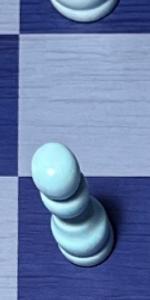
Label: Pawn_White